Question: I am currently building a generator of random pawned sites using HaveIBeenPawned API with Flask.
The problem is that their API is returning as description of given data breach text containing anchor tags like this:

Is there any way to return the text in anchor tags as an actual tag and not string?
I was checking jinja2 documentation and found nothing.
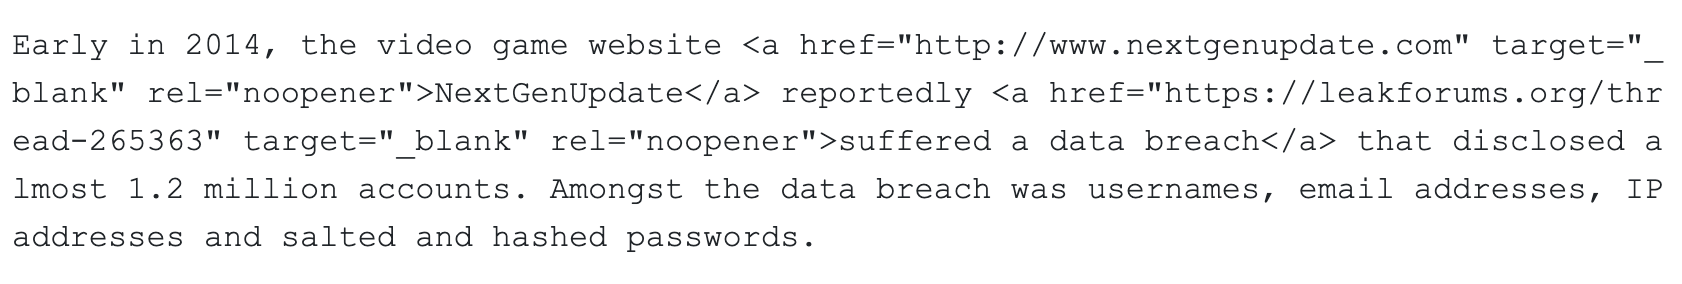
Answer: You can do this using BeautifulSoup
'''
from bs4 import BeautifulSoup
tag_str = 'Early in .. <a href="http://www.nextgenupdate.com" target="_blank" rel="noopener">NextGenUpdate</a>'
BeautifulSoup(tag_str, features = 'html.parser').text
#Early in .. NextGenUpdate
'''